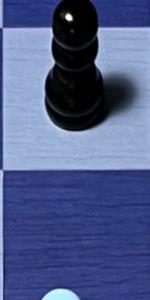
Label: Empty